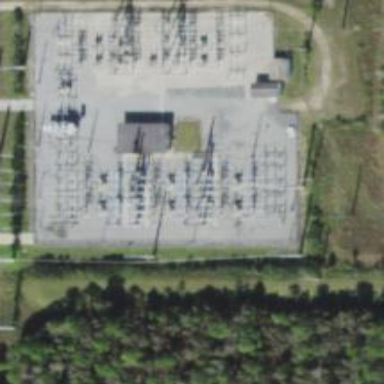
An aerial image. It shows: Switch used for power control.